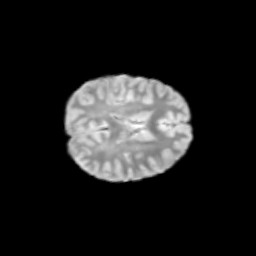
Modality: T2w
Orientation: axial
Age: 12
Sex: female
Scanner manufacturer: siemens
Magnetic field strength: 3 T
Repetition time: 3.8 s
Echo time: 0.07 s